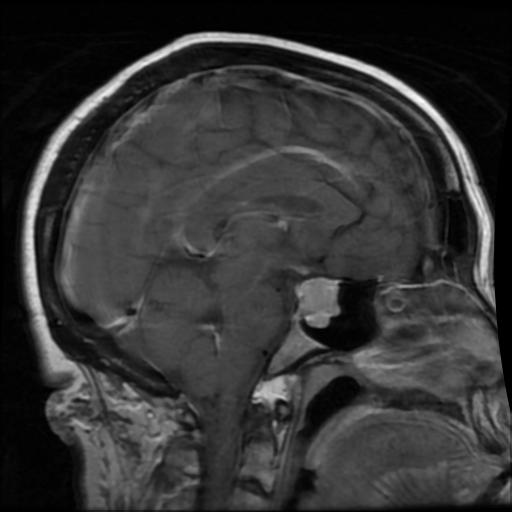
Label: pituitary